Interaction volume radius: 5 \u00c5
Interaction volume height: 15 \u00c5
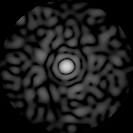
Disorder parameter: 0.8605